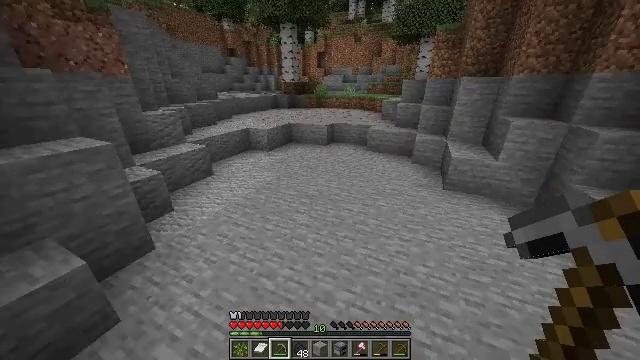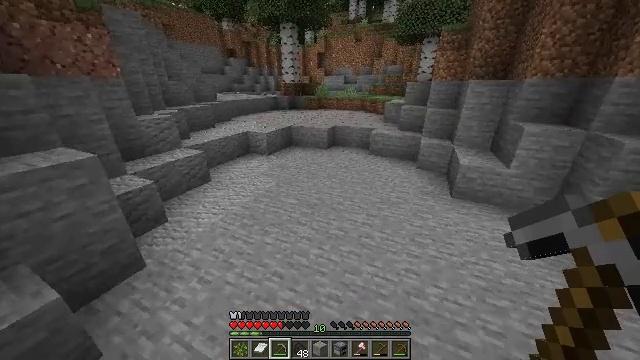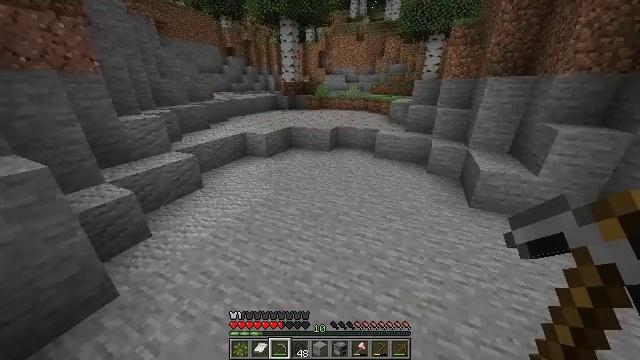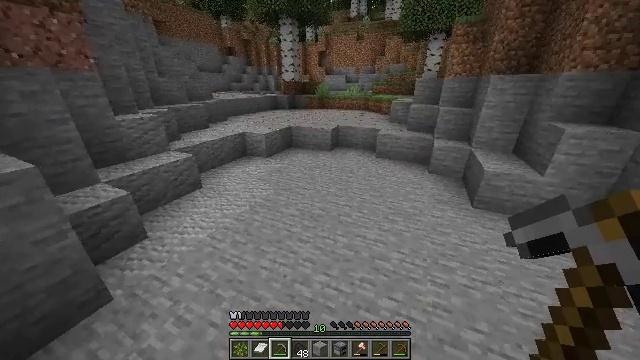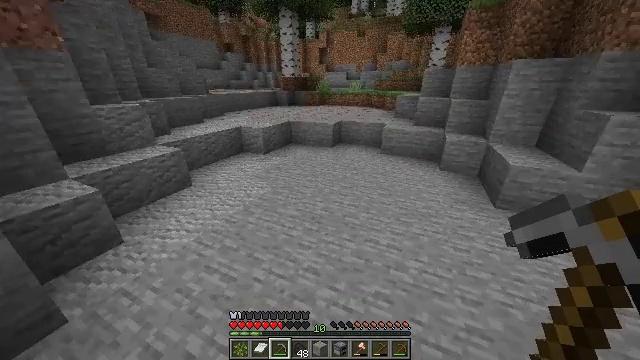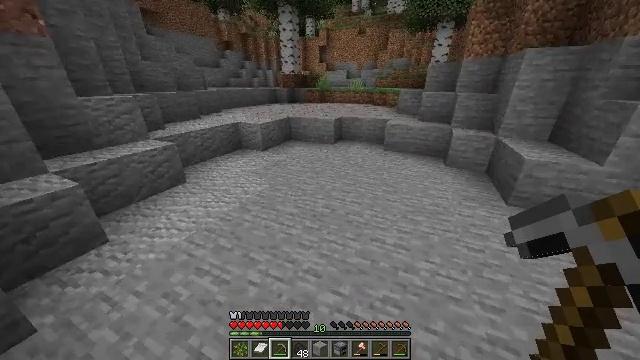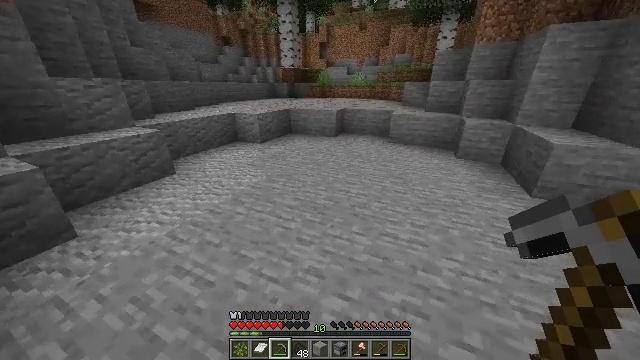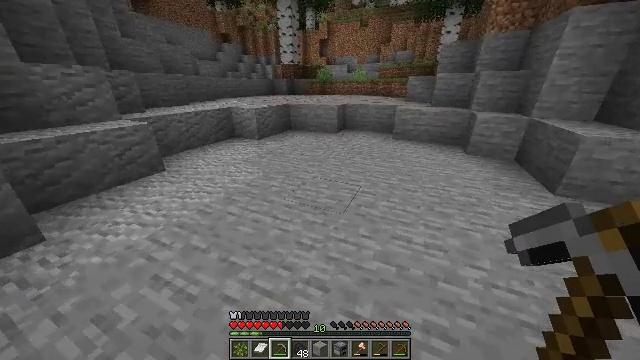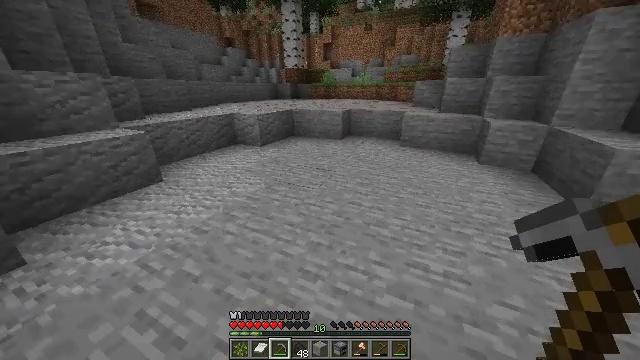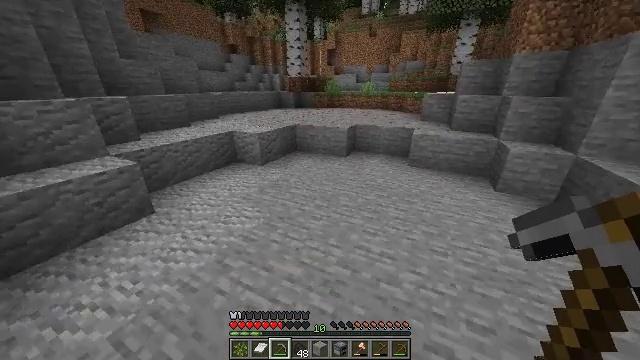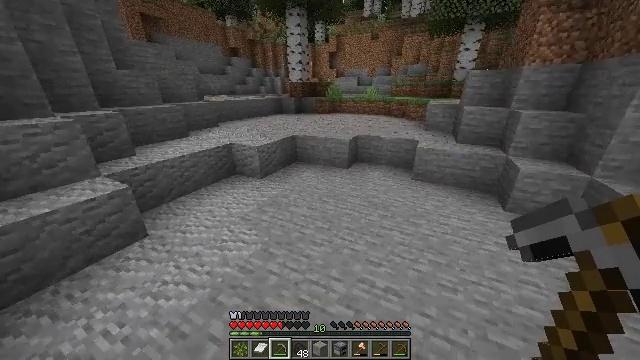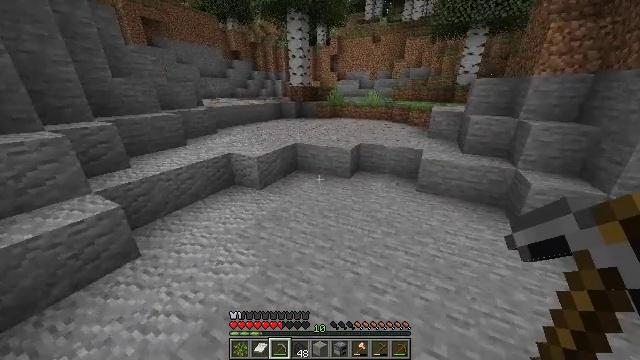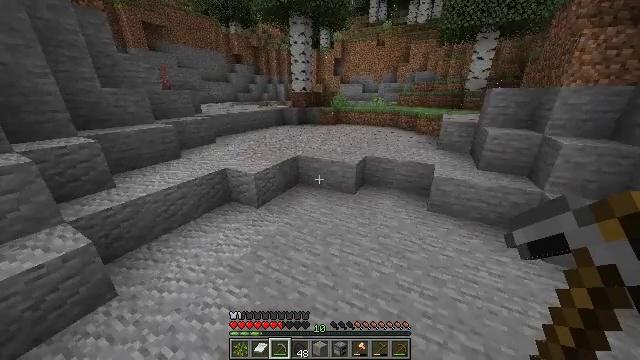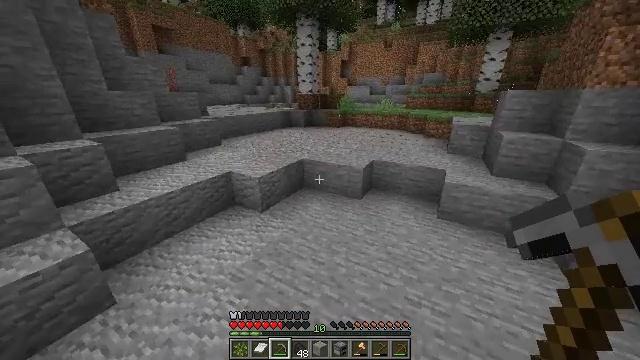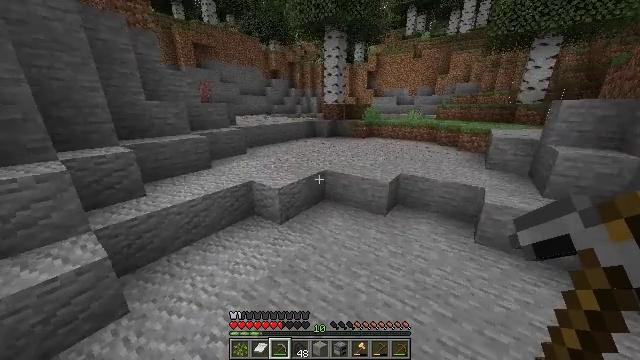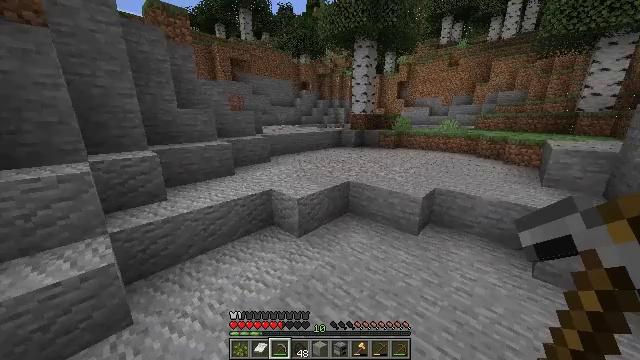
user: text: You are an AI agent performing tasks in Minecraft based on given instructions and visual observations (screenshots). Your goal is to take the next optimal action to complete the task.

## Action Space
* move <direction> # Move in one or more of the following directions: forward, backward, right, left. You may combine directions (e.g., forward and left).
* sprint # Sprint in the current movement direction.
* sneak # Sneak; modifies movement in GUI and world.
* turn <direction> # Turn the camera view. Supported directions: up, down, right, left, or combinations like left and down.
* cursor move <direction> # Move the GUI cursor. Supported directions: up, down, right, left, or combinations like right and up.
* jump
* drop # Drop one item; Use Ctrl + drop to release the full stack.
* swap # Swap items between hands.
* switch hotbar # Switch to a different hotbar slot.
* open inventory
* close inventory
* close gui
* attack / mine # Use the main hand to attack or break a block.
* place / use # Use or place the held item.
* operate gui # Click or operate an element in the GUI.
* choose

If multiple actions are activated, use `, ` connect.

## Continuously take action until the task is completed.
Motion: motion action
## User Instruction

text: Mine block crafting table.
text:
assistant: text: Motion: move forward, sprint, jump
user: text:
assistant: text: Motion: move forward, jump
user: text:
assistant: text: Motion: move forward, jump
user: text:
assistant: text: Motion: move forward, jump
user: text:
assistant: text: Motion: move forward, jump
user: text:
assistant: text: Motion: move forward, jump
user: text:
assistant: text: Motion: move forward, jump
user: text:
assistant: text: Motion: move forward, sprint, jump
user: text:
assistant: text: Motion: move forward, sprint, jump
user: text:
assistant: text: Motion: move forward, sprint, jump
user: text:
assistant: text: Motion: move forward, sprint, jump
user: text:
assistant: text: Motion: move forward, jump
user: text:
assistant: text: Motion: move forward, turn left, jump
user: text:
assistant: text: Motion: move forward, turn left and up, jump
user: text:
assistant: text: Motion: move forward, turn left and up, jump
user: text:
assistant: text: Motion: move forward, turn left and up, jump
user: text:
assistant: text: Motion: move forward, turn left and up, jump
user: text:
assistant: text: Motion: move forward, turn left, jump
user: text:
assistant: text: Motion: move forward, turn left, jump
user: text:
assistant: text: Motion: move forward, sprint, jump
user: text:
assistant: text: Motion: move forward, sprint, jump
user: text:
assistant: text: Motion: move forward, sprint, jump
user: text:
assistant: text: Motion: move forward, sprint, jump
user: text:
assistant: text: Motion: move forward, sprint, jump
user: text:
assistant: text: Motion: move forward, jump
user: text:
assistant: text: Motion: move forward, jump
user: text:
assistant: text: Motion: move forward, jump
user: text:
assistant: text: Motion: move forward, jump
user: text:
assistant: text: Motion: move forward, jump
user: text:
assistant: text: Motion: move forward, sprint, jump